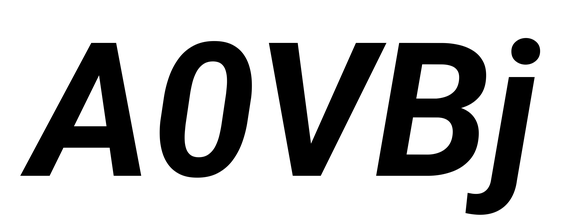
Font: Roboto-Italic_Bold_Italic